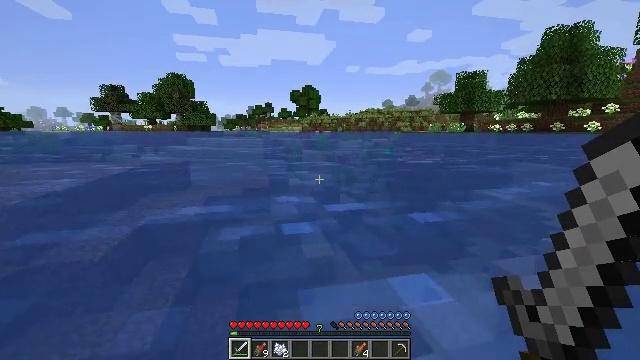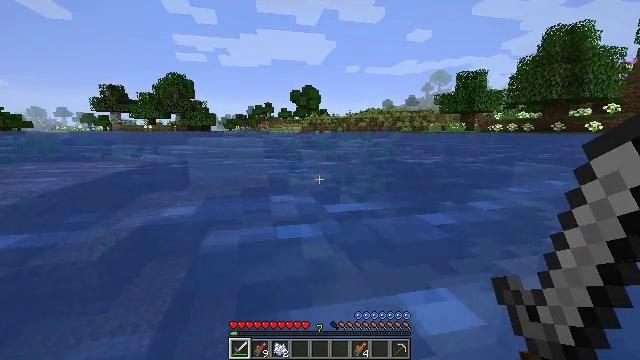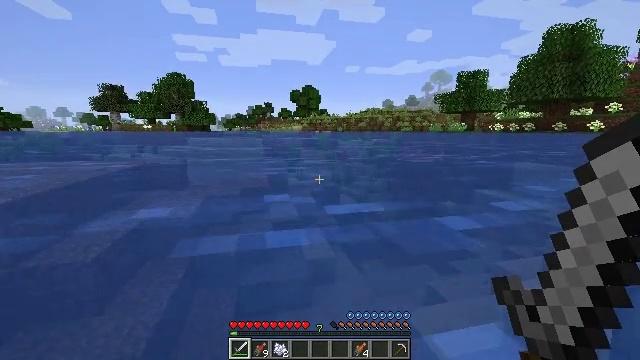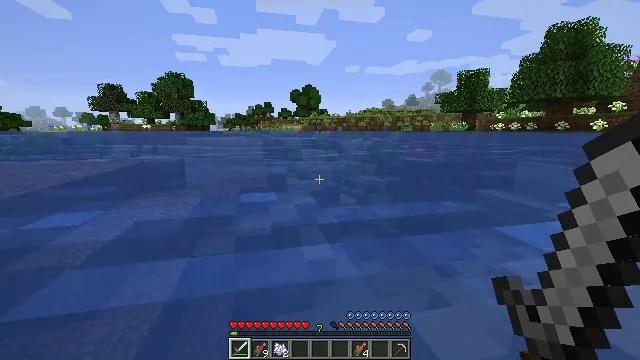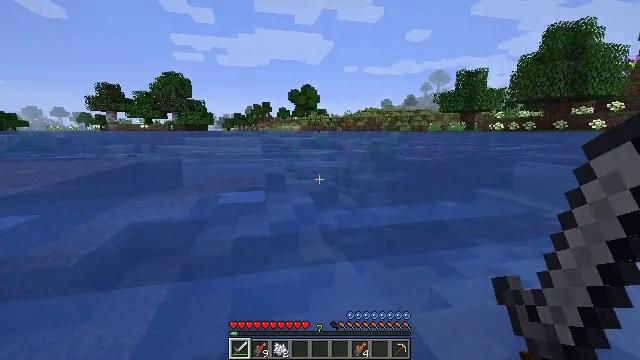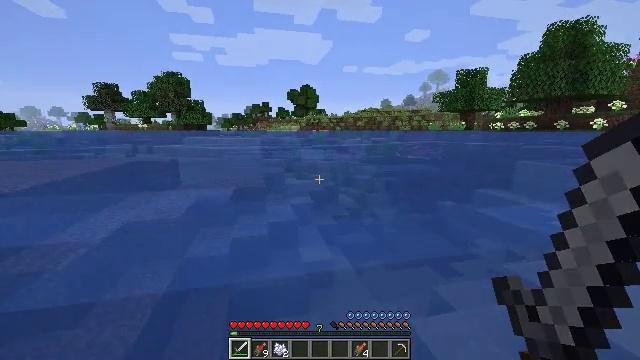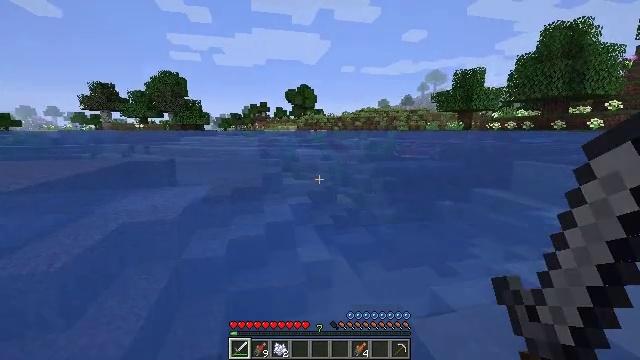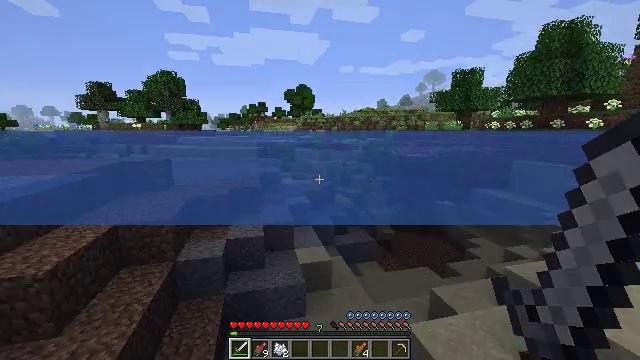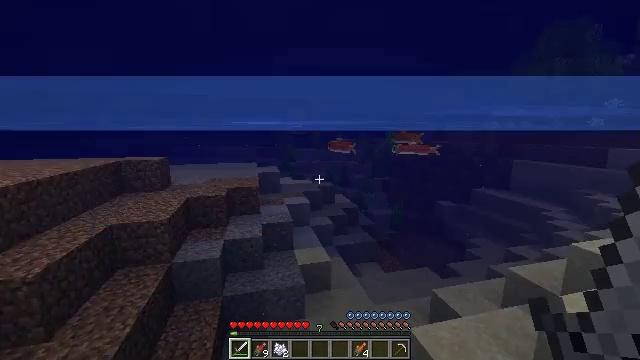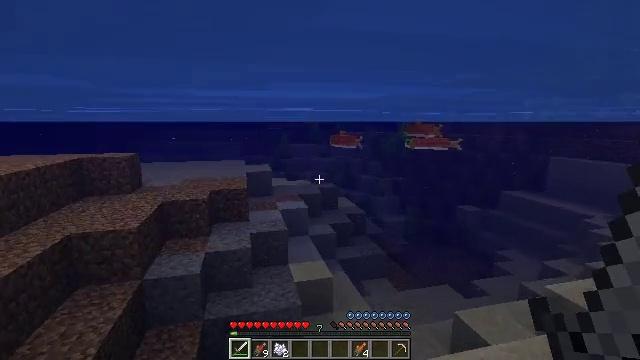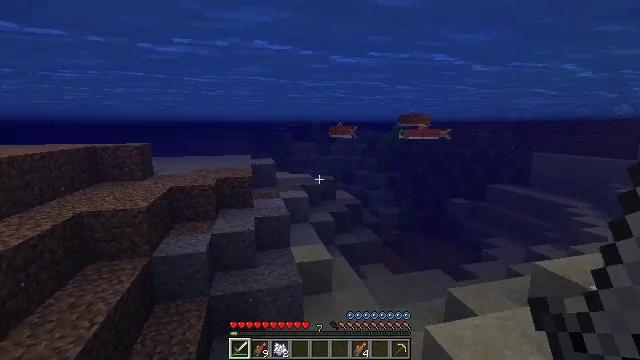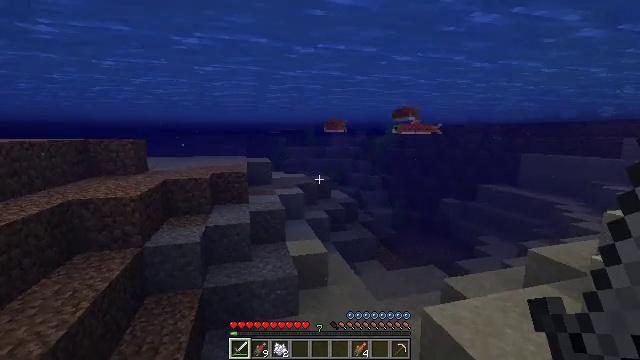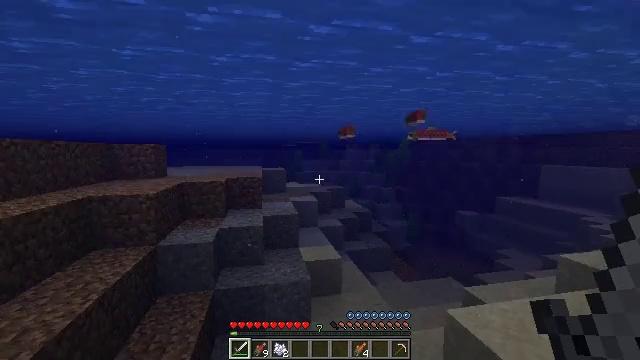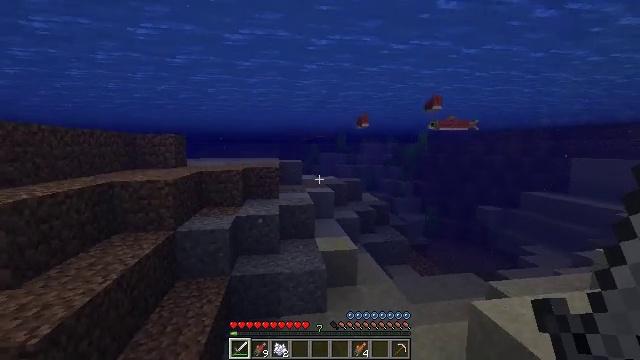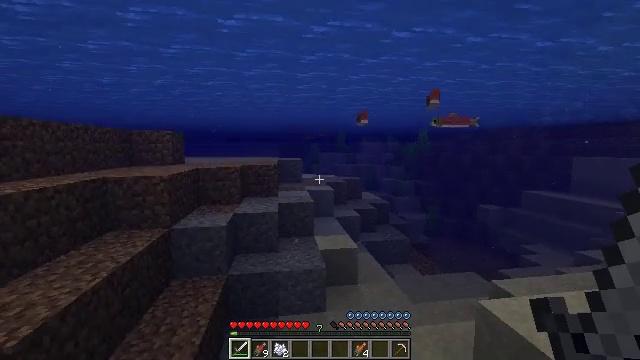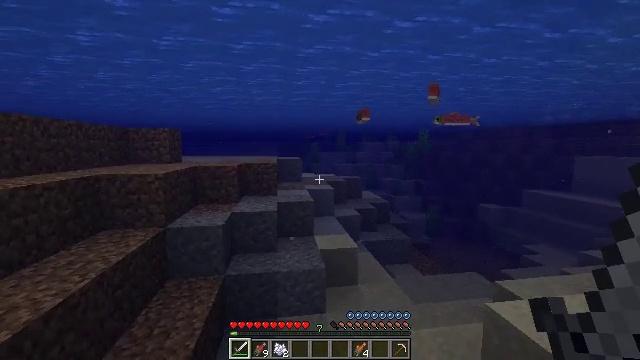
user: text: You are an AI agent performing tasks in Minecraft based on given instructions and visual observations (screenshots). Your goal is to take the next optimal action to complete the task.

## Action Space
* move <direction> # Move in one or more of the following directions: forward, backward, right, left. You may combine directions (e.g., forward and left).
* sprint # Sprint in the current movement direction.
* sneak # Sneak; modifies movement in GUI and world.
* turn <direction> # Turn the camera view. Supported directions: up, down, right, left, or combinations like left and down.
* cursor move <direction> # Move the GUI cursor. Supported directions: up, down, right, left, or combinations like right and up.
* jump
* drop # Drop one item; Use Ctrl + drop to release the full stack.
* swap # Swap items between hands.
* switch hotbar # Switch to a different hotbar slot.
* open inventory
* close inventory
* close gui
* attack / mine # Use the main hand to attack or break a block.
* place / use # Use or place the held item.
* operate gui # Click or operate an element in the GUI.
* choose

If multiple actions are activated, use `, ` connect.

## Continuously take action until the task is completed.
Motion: motion action
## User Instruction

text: Kill the salmon.
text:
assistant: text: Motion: move forward
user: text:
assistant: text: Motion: move forward
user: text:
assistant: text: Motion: move forward
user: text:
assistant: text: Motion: move forward
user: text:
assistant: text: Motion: move forward
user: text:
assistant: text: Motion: move forward
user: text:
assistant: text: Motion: move forward
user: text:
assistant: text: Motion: move forward, sprint
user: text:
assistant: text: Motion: move forward, sprint
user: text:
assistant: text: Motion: move forward, sprint
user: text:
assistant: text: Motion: move forward, sprint, turn right and up
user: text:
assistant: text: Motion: move forward, sprint, turn left and up
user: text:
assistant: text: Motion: move forward, turn left and down
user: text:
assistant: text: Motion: move forward
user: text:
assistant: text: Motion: move forward
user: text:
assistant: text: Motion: move forward
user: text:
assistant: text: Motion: move forward
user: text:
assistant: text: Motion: move forward
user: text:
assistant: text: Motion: move forward, turn right and up
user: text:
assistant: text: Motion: move forward, turn right and up
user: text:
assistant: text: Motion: move forward, turn right and up
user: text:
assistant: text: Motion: move forward, turn right
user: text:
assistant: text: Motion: move forward, turn right
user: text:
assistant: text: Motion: move forward
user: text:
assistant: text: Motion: move forward
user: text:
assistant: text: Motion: move forward
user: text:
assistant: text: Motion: move forward
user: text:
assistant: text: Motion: move forward, turn right
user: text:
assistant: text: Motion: move forward
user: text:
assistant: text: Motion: move forward